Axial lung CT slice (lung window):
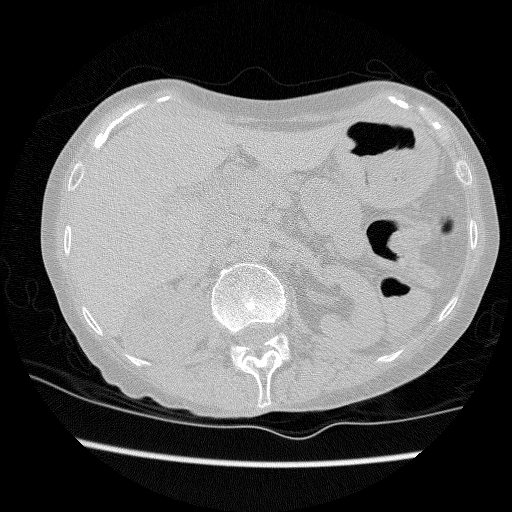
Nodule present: no